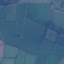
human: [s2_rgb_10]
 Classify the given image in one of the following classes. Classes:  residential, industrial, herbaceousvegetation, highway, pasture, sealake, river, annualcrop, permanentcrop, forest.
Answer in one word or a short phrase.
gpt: Pasture